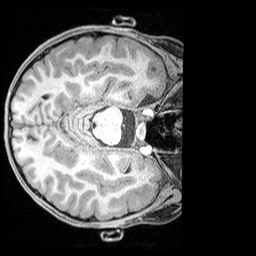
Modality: T1w
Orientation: axial
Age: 9
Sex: male
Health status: ill
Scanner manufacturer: siemens
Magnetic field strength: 3 T
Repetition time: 1.6 s
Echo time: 0.00179 s